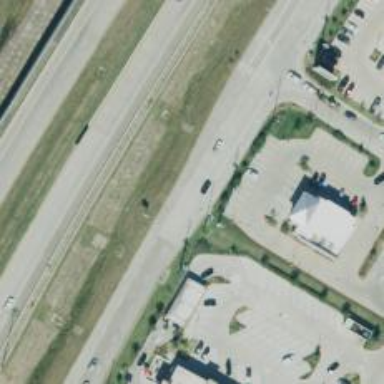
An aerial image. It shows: Secondary road with frontage road alongside.